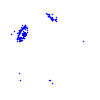
Particle: electron